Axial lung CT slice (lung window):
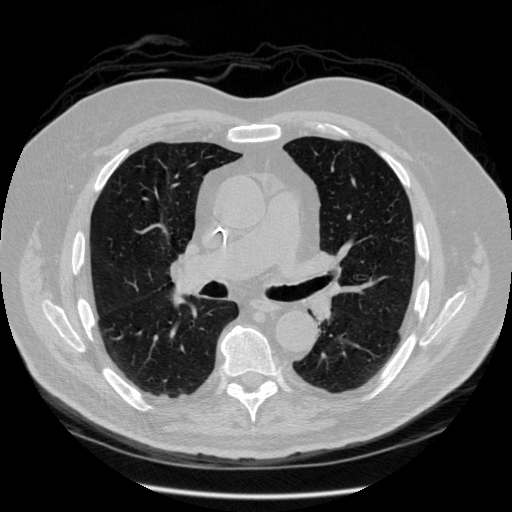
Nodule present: no